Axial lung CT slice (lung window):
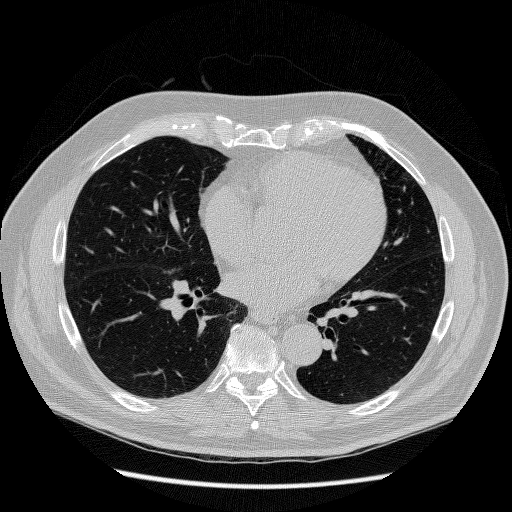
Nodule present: no